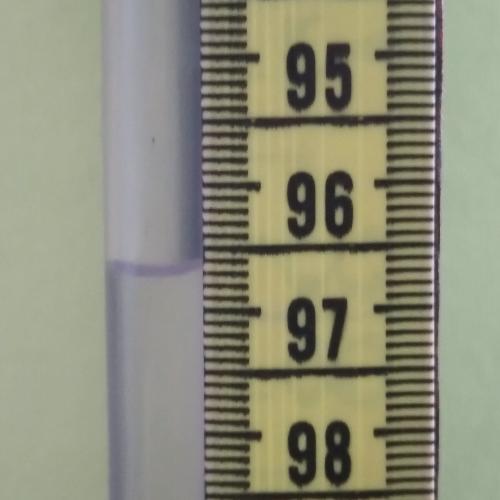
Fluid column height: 96.7 cm